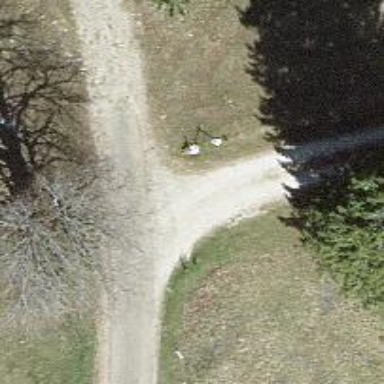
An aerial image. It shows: Unpaved service road.